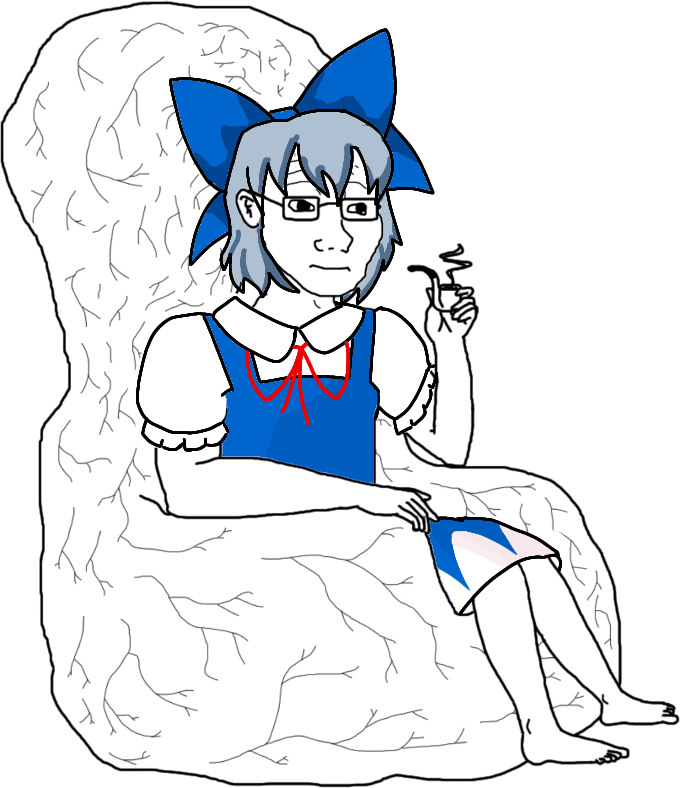
Label: 5_Brainiak